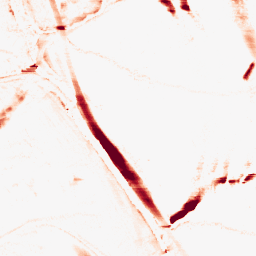
Category: morphological
Decomposition family: morphological_rect
Decomposition parameters: operation: opening
width: 20
height: 5
Upsampling method: sinc_hamming
Upsampling parameters: scale: 8
kernel_size: 16
Upsampling scale: 8